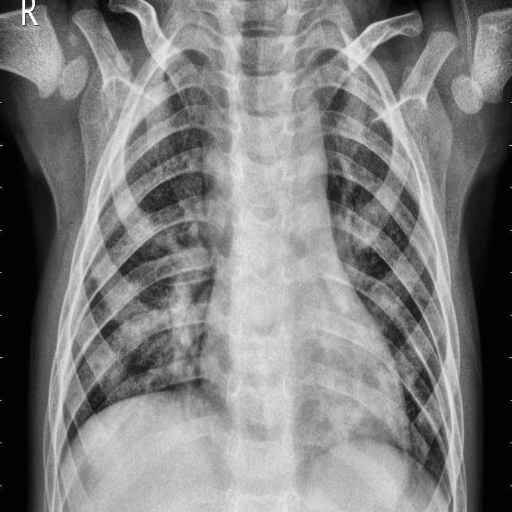
Finding: PNEUMONIA